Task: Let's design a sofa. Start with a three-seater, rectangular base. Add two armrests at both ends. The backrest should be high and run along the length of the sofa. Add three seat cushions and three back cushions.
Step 484:
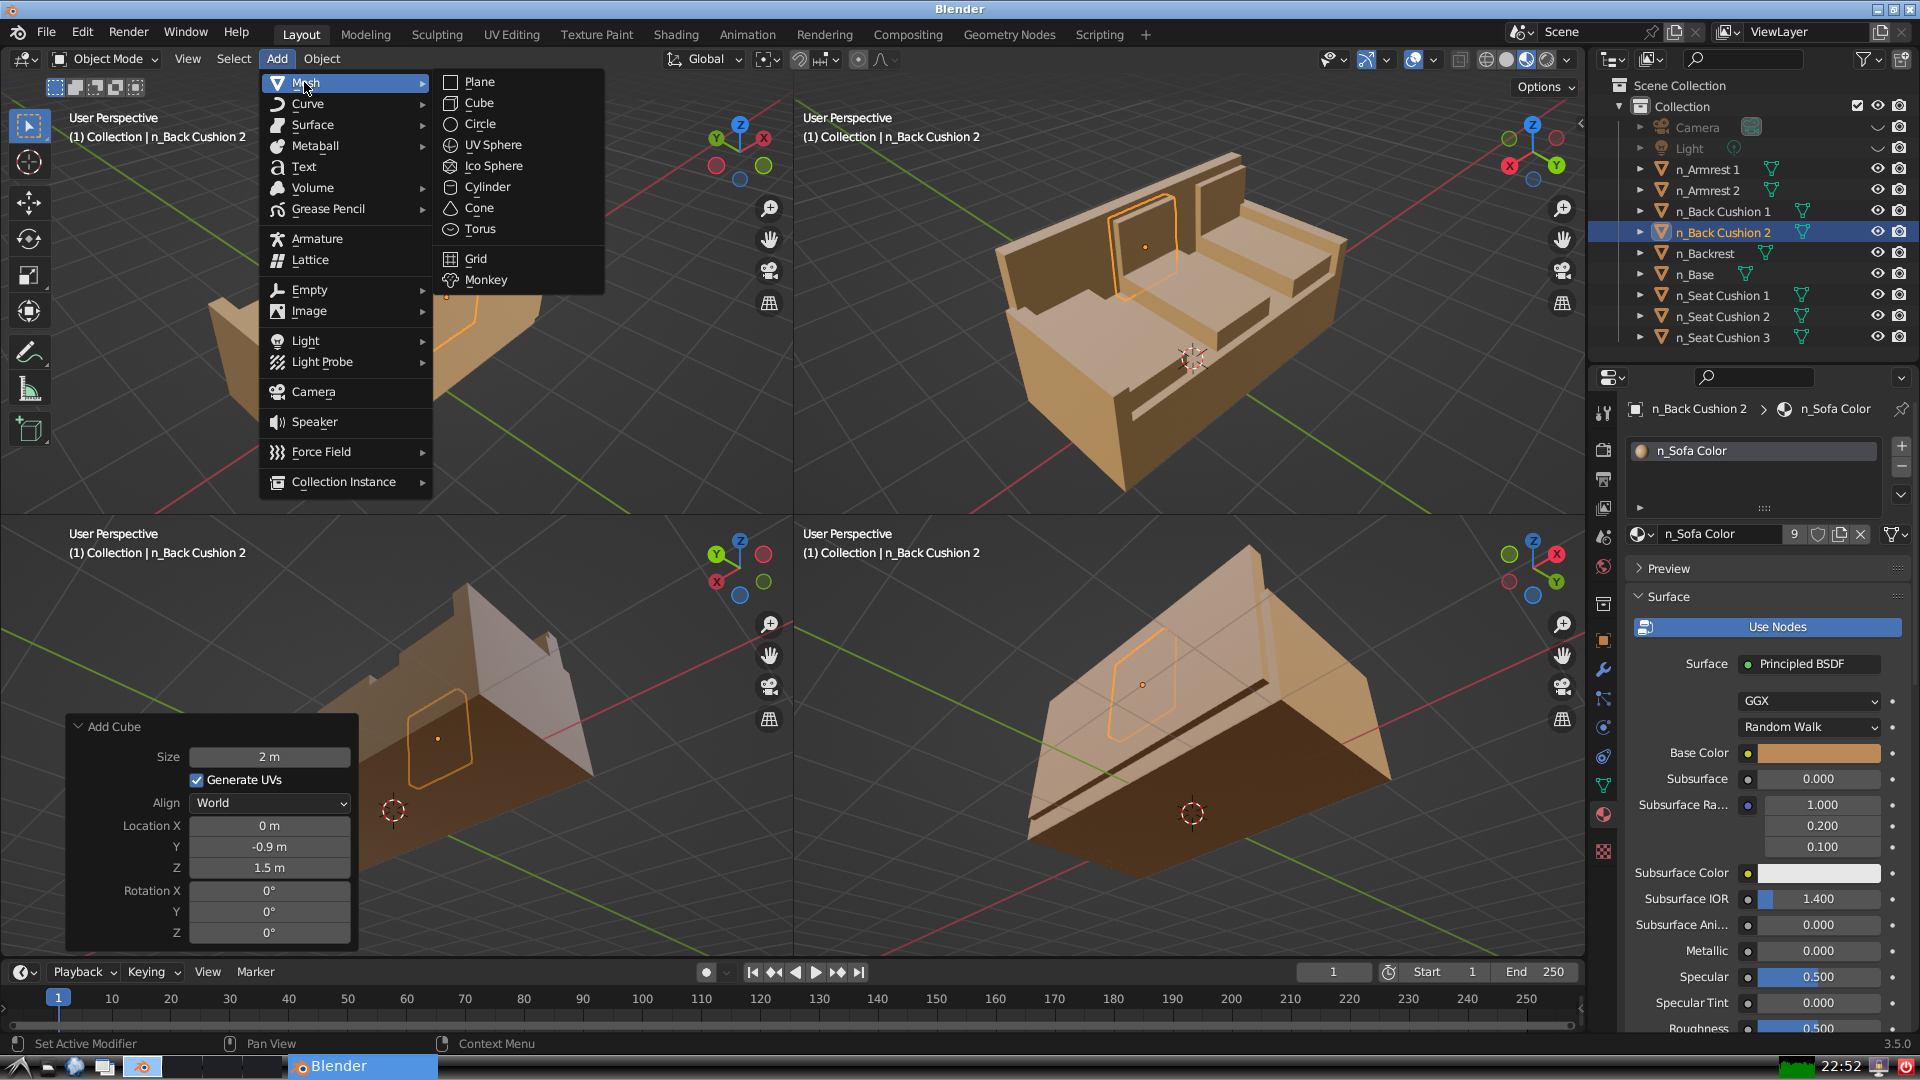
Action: {"mouse_move": [499, 101]}